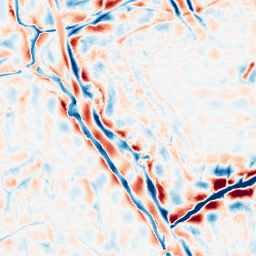
Category: wavelet
Decomposition family: wavelet_biorthogonal
Decomposition parameters: wavelet: bior3.5
level: 4
Upsampling method: sinc_hamming
Upsampling parameters: scale: 4
kernel_size: 8
Upsampling scale: 4